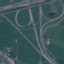
Land use / land cover: Highway